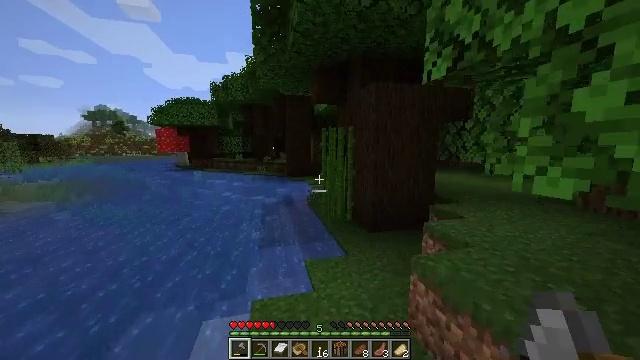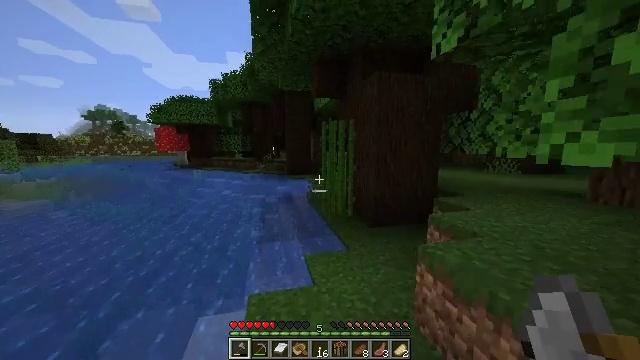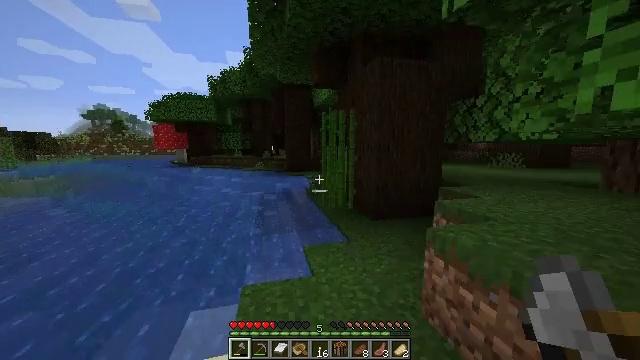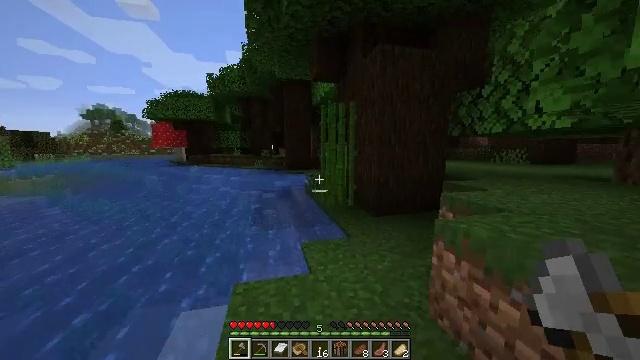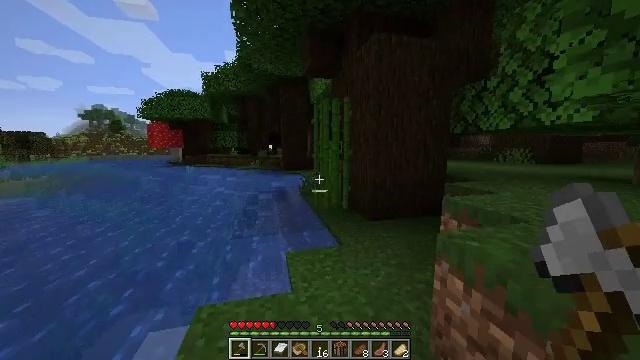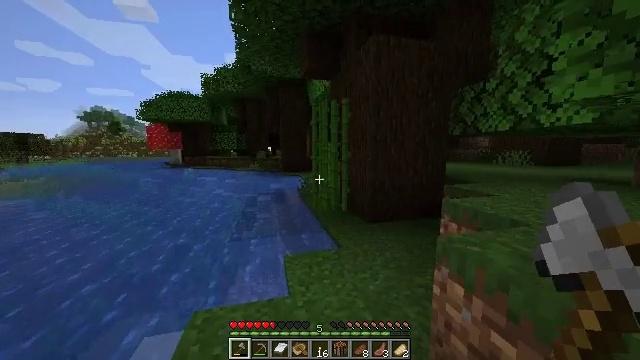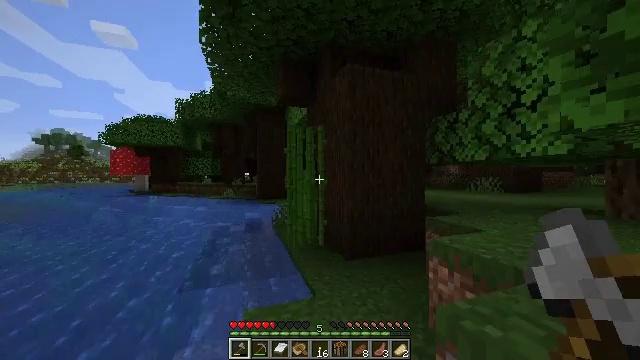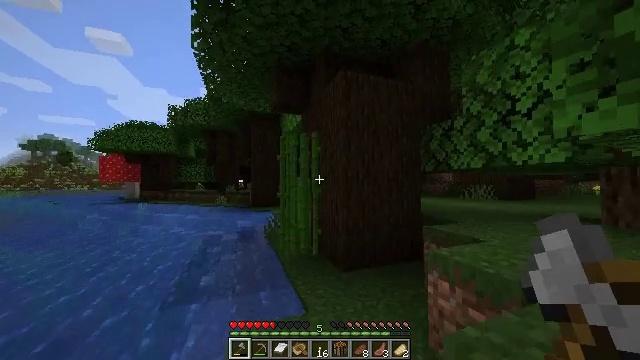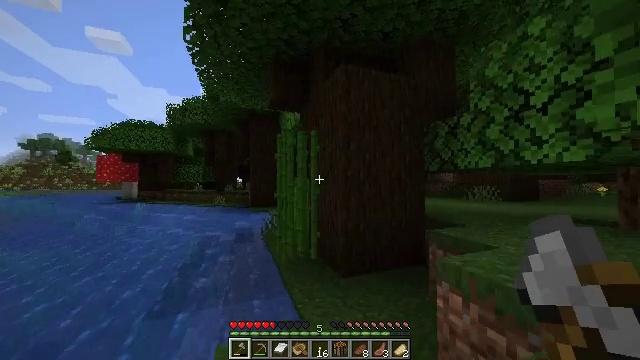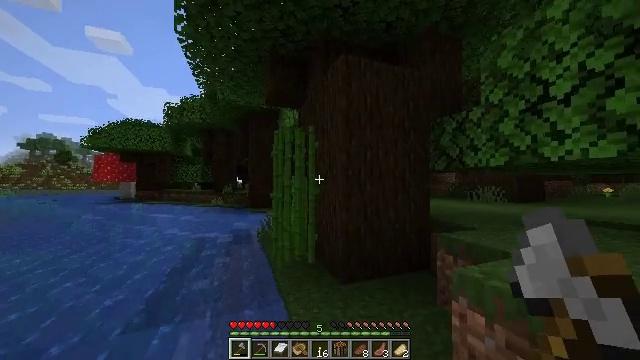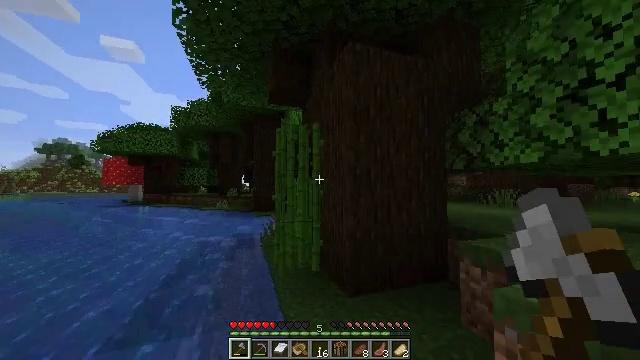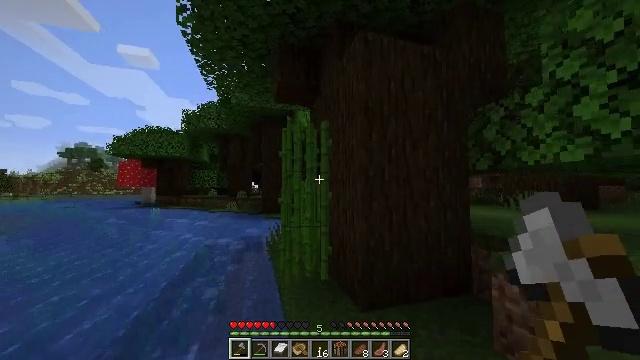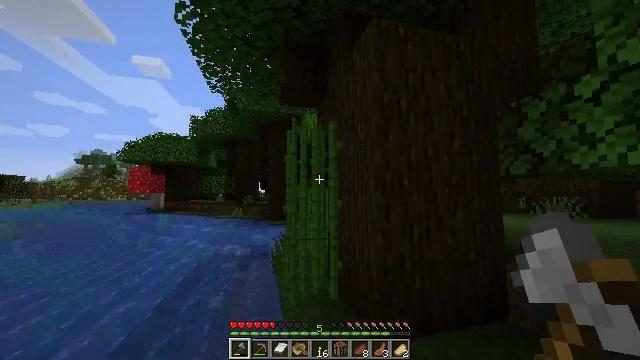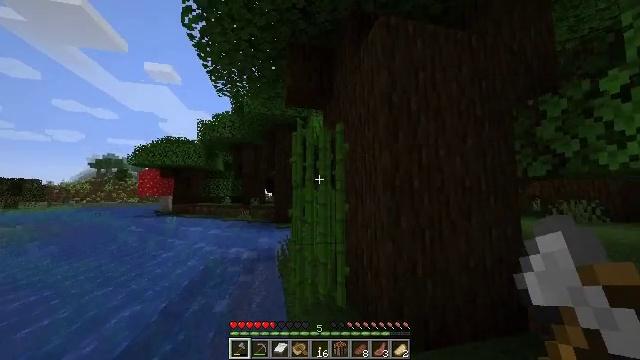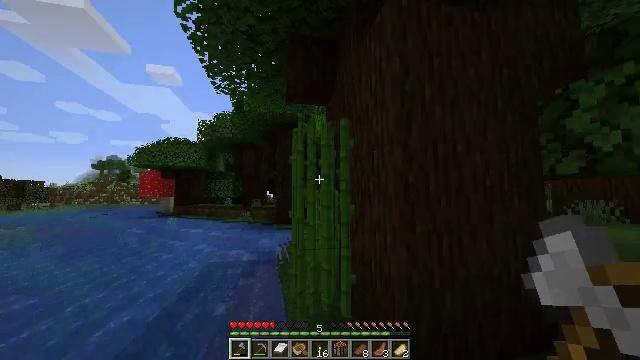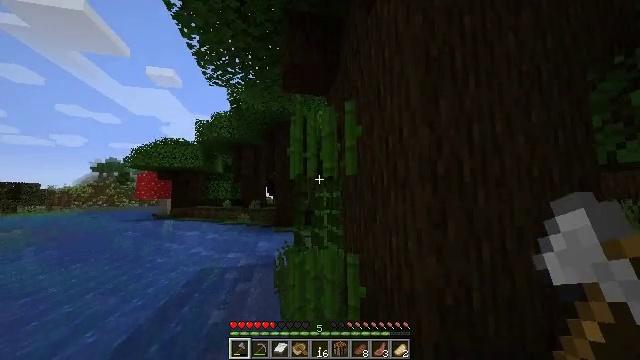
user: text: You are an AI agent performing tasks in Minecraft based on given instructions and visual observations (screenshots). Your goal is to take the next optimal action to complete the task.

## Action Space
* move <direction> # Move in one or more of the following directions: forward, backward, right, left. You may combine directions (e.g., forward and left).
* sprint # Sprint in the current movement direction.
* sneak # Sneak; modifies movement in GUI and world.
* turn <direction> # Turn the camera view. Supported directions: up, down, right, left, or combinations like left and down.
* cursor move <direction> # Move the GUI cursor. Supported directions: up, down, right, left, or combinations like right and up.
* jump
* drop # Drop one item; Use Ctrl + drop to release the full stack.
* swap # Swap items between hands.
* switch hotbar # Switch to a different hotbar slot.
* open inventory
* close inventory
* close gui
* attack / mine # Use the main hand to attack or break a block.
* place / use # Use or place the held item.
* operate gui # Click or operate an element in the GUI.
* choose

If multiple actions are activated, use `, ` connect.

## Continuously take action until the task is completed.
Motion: motion action
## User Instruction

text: Collect sugar cane near water sources.
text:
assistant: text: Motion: move forward and move right
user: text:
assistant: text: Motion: move forward and move right
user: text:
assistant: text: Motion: move forward and move right
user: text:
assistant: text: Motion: move forward and move right
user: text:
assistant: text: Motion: move forward
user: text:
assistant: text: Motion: move forward, turn right and up
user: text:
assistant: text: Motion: move forward, turn right and up
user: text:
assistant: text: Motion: move forward
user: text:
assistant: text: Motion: move forward
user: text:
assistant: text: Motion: move forward, turn left
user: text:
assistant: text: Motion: move forward, turn left
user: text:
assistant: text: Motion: move forward, turn left and up
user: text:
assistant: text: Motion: move forward, turn left
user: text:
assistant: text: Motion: move forward
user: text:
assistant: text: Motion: move forward, attack / mine
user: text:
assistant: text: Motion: move forward, turn left, attack / mine
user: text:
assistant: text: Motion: turn left and down
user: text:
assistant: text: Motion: turn down
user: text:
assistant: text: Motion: turn right and down, attack / mine
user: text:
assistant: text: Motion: turn right and down, attack / mine
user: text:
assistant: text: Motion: turn down, attack / mine
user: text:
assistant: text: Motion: no_op
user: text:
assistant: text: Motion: turn right and down, attack / mine
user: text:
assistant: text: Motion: attack / mine
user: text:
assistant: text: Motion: attack / mine
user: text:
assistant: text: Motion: attack / mine
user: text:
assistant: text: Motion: no_op
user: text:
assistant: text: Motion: attack / mine
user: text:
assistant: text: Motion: attack / mine
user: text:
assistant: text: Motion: attack / mine